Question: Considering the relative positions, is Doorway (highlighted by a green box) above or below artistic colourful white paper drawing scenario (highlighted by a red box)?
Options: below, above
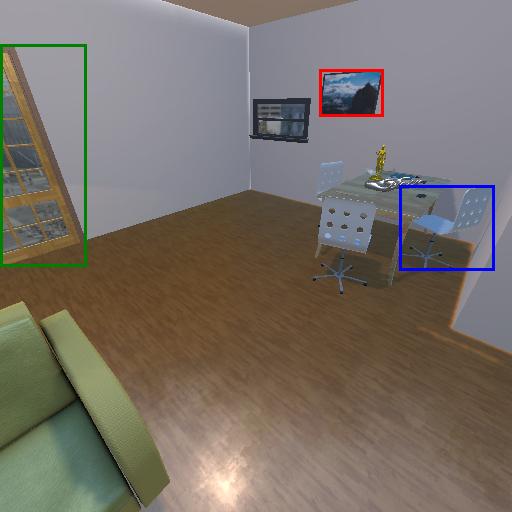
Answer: below